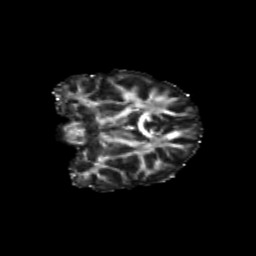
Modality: FA
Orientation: coronal
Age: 9
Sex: female
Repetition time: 9.512 s
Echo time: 0.089 s